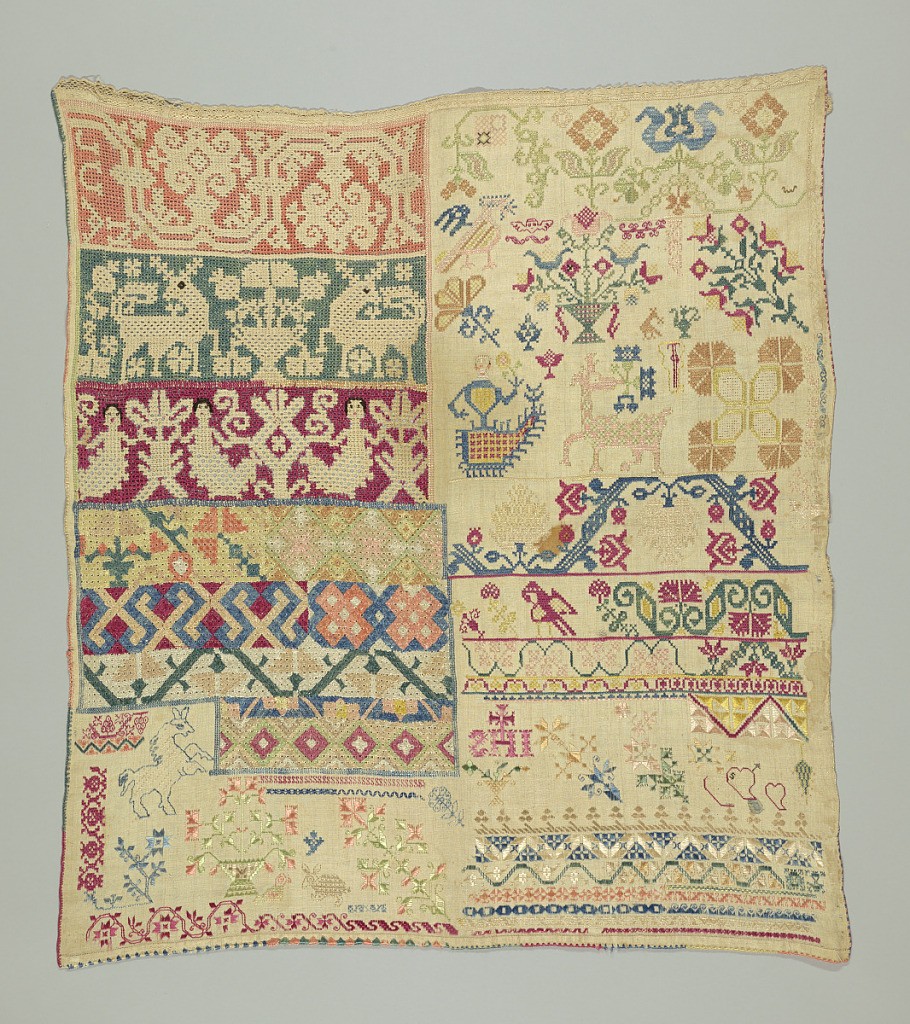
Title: Sampler
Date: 18th century
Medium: silk embroidery on linen foundation Technique: embroidered in withdrawn element work with satin, cross, double running, four-sided and long-armed cross stitches on plain weave foundation
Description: Bands of pattern in two columns.